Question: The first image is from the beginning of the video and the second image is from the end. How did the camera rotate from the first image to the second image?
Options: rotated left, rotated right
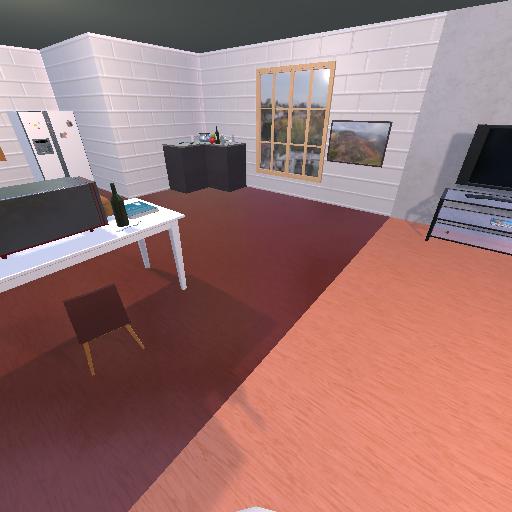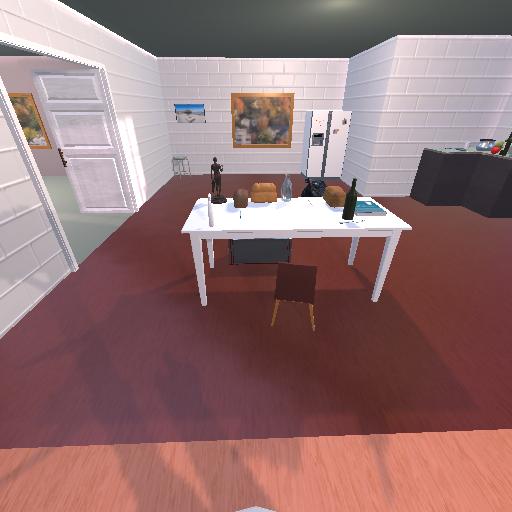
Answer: rotated left